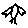
Label: bird